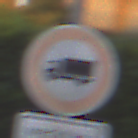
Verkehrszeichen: VerbotFuerKraftfahrzeugeUeberDreiKommaFuenfTonnen
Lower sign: ZeitangabenMitBeschraenkungAufWochentage7
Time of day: SunriseSunset
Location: Outdoor (Urban)
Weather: Clear
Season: NotSpecified
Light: Natural